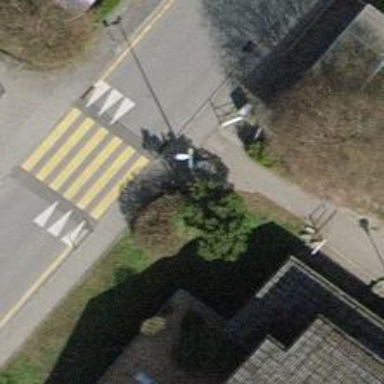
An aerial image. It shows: Single openable cycle barrier.